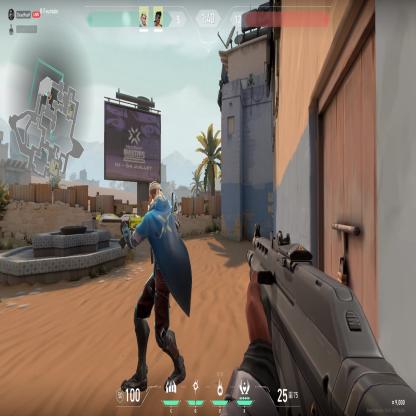
Label: teammate